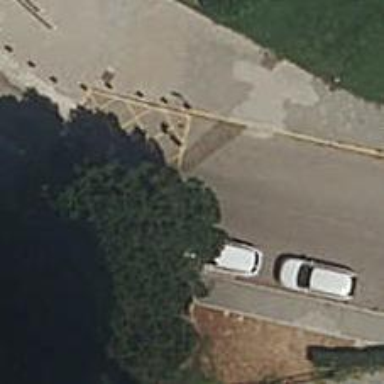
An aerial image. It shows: Lift gate barrier.